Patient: sex M, age 31
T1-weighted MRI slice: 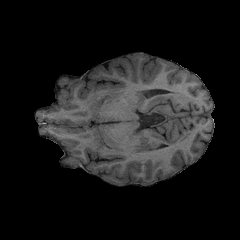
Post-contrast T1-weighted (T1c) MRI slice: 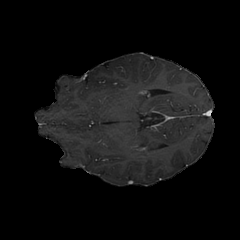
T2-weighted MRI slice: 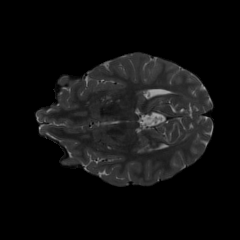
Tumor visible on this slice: no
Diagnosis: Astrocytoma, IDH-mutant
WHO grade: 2